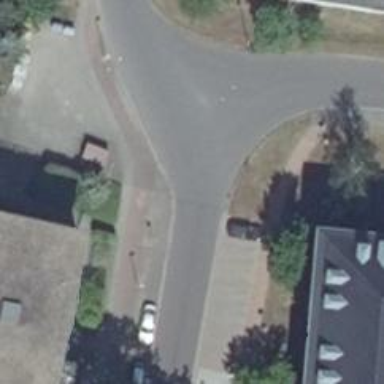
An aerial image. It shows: Unclassified road with asphalt surface. Parallel parking available on the left side of the road.